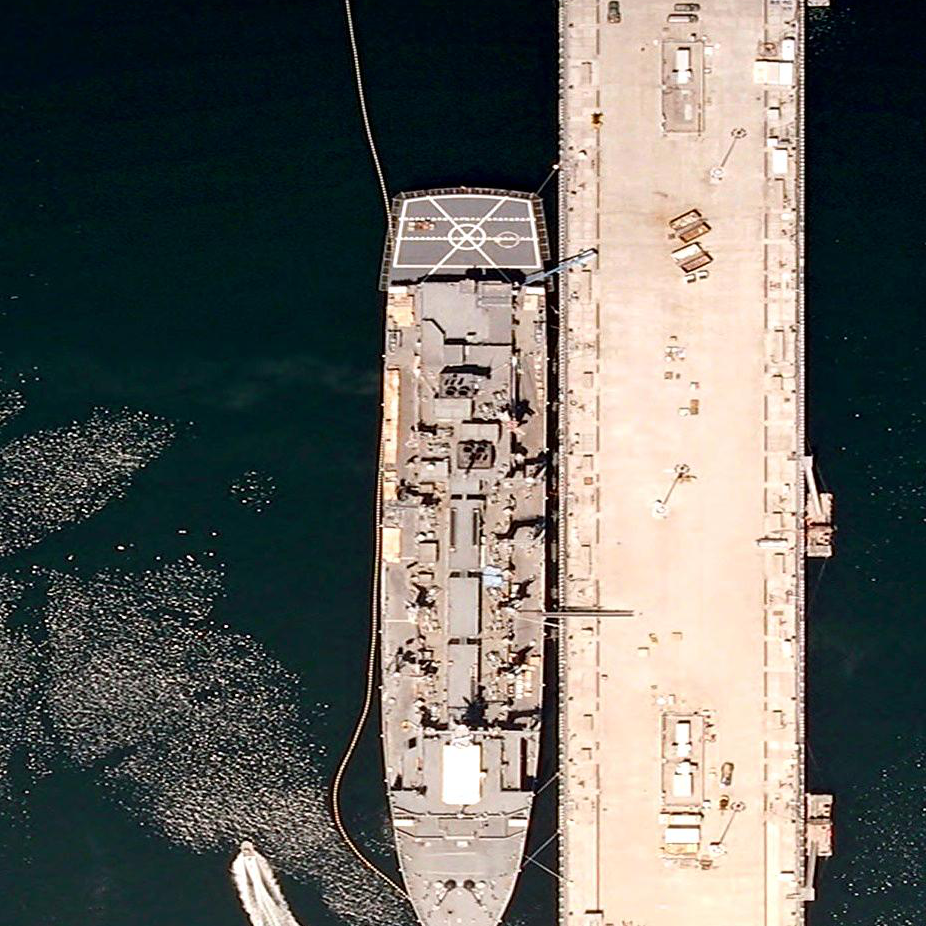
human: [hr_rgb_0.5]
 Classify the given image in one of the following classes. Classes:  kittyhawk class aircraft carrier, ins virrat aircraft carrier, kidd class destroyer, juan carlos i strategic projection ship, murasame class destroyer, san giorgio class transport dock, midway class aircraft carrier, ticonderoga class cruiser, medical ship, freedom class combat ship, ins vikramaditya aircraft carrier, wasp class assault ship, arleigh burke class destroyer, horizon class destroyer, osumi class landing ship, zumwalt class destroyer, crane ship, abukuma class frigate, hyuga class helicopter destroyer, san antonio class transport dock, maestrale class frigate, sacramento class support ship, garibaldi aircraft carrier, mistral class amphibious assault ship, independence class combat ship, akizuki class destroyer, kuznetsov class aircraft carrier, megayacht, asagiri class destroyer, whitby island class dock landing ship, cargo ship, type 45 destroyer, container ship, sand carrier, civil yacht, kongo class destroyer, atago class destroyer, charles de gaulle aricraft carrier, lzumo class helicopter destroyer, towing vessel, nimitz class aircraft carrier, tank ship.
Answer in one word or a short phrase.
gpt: Sacramento class support ship